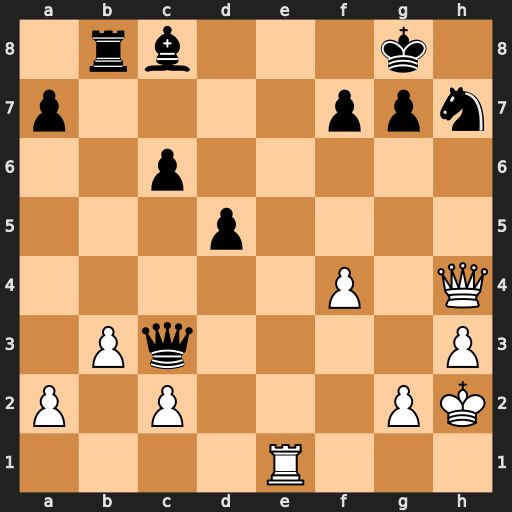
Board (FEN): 1rb3k1/p4ppn/2p5/3p4/5P1Q/1Pq4P/P1P3PK/4R3
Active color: w
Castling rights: -
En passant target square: -
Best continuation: Re8+ Nf8 Rxf8+ Kxf8 Qd8#